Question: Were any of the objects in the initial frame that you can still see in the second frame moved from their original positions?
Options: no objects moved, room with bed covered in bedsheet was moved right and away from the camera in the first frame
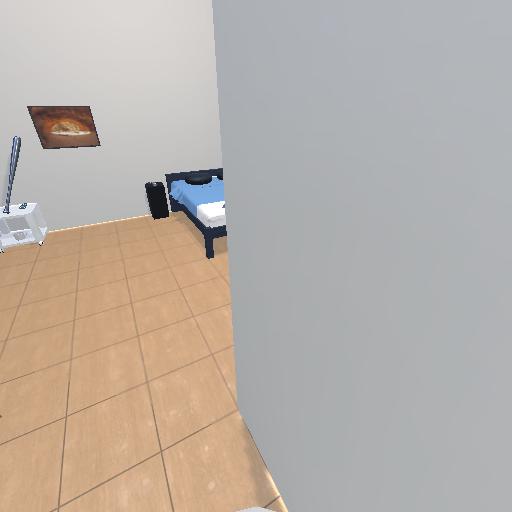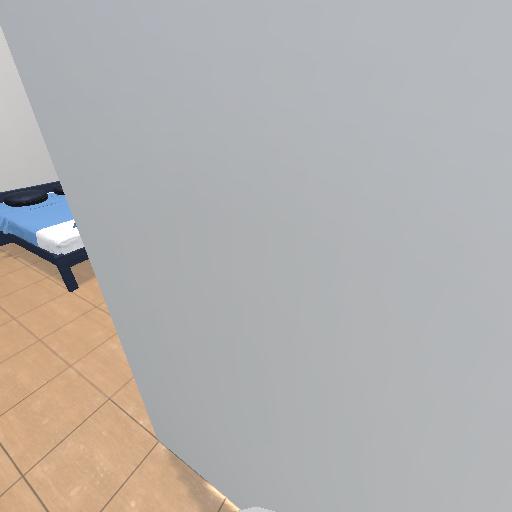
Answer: no objects moved